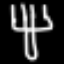
Label: fork